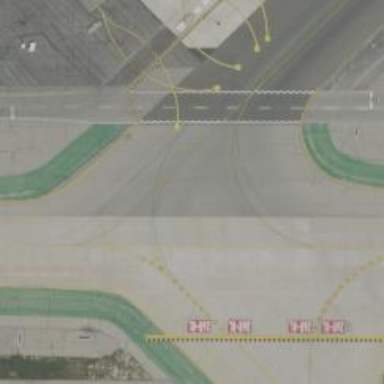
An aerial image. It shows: Image of taxiway at airport.